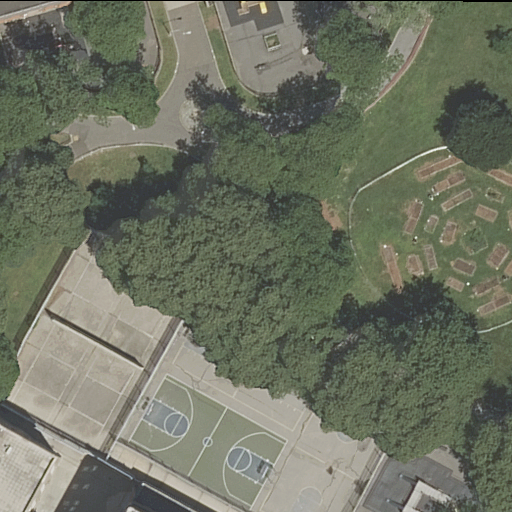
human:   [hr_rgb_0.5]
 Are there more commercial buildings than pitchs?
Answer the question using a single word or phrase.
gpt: no

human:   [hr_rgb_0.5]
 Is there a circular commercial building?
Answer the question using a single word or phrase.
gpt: no

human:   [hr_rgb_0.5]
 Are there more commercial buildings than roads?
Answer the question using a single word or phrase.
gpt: no

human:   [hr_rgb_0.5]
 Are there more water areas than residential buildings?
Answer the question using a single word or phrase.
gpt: no

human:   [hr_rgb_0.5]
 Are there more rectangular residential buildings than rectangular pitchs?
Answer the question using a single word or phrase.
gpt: no

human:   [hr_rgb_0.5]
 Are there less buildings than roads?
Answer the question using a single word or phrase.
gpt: yes

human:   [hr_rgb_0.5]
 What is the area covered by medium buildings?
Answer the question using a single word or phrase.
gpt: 166m2

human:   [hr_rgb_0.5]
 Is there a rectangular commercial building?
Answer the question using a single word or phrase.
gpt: no

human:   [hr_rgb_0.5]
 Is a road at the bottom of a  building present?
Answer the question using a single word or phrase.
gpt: yes

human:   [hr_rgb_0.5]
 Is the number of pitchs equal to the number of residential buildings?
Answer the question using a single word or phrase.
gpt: no

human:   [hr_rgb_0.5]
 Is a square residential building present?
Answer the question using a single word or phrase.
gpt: no

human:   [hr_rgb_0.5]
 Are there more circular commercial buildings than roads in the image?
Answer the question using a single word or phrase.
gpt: no

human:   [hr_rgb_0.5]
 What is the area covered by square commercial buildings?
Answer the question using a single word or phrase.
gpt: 0m2

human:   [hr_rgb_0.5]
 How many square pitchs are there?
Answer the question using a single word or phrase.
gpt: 0

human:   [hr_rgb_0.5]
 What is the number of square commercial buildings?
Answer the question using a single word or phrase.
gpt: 0

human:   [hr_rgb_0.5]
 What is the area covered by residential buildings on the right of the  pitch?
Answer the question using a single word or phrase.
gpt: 0m2

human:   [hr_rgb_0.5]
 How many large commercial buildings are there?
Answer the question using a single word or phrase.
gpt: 0

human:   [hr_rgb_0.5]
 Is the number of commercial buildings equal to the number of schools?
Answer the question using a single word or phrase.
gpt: no

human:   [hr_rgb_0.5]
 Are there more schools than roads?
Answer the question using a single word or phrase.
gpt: no

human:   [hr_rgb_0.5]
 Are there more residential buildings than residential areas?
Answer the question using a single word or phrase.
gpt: yes

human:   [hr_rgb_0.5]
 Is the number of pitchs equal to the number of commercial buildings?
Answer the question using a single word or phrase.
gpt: no

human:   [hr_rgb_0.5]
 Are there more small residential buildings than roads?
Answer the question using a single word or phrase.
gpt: no

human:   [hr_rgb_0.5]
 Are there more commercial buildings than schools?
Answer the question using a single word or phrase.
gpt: no

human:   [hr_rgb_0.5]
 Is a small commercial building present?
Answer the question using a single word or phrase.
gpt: no

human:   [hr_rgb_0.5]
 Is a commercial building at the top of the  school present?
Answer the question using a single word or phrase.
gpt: no

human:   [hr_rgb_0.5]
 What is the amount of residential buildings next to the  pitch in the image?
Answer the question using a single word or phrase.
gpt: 2

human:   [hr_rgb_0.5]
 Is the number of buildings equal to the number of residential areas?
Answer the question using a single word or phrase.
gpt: no

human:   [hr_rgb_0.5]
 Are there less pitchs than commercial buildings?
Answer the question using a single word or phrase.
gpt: no

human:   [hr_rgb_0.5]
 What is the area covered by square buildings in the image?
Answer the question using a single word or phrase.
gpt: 0m2

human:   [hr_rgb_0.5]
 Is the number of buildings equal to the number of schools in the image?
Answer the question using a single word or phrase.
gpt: no

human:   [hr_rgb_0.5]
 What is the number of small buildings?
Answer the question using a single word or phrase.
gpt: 1

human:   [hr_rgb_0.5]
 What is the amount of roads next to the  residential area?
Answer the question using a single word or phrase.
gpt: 3

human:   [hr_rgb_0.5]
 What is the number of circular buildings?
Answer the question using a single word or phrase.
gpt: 0

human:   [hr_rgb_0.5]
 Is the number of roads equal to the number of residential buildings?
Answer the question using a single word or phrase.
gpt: no

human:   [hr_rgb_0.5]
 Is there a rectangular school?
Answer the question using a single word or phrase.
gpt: yes

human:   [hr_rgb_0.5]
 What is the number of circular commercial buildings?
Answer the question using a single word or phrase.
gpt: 0